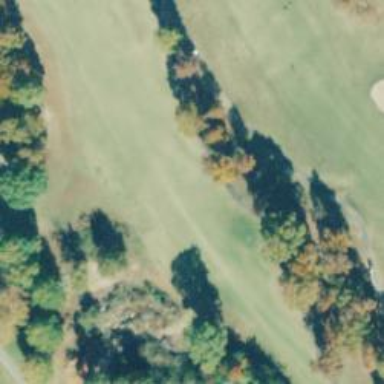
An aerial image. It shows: Path for golf carts.